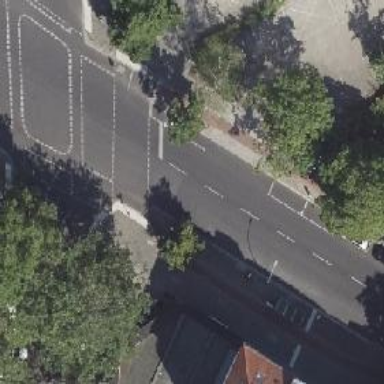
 having separate sidewalk and cycle track."